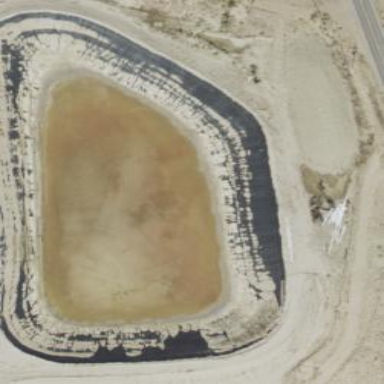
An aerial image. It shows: Tailings reservoir.